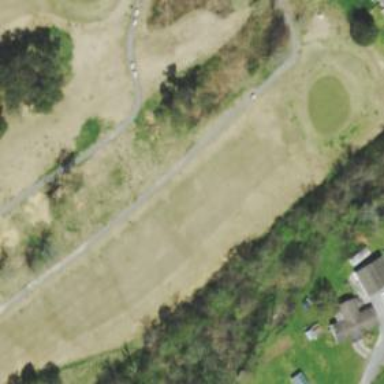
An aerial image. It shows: Golf fairway surrounded by grass.